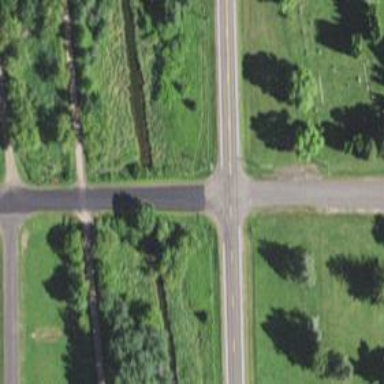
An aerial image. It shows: Secondary road.